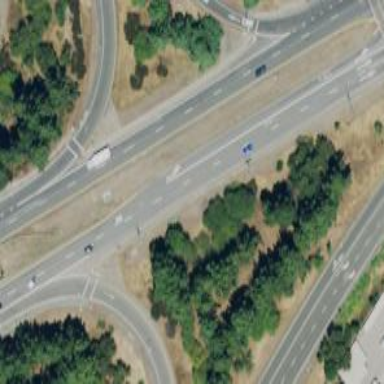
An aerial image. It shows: This image shows trunk highway that functions as expressway.